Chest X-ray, PA view. Patient: 51 years old, sex F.
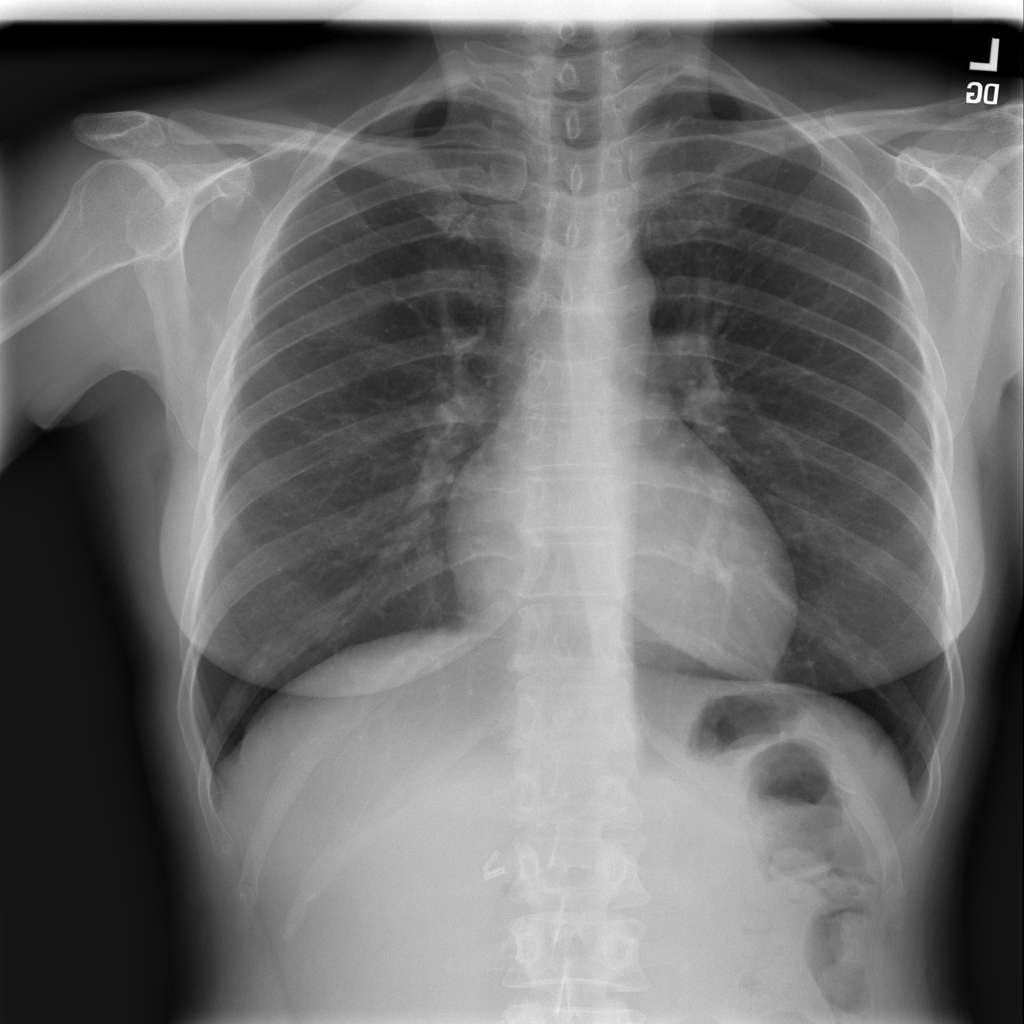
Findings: No Finding